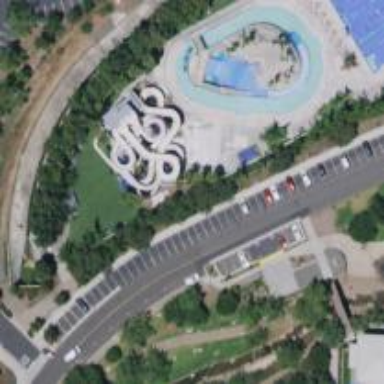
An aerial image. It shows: Water slide attraction.